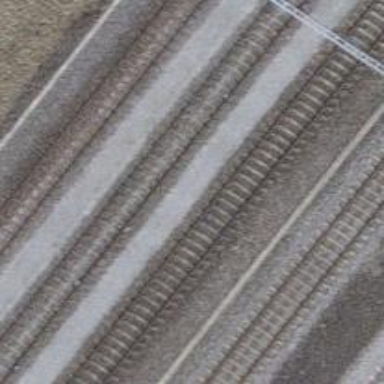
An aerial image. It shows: Railway siding with one electrified track and contact line.